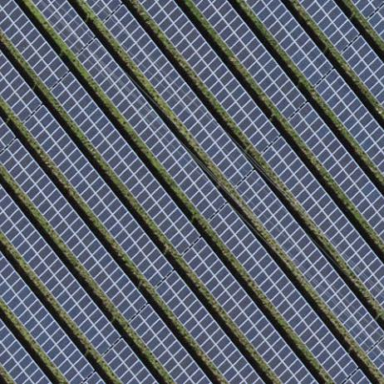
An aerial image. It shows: Solar power generator with photovoltaic panels.